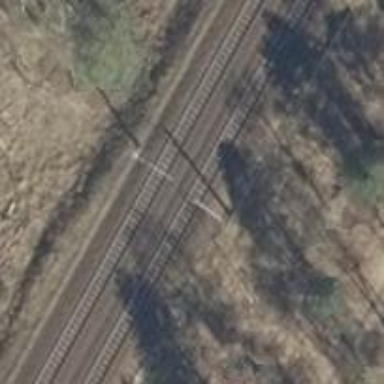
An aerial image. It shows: Milestone along the railway track with catenary mast.